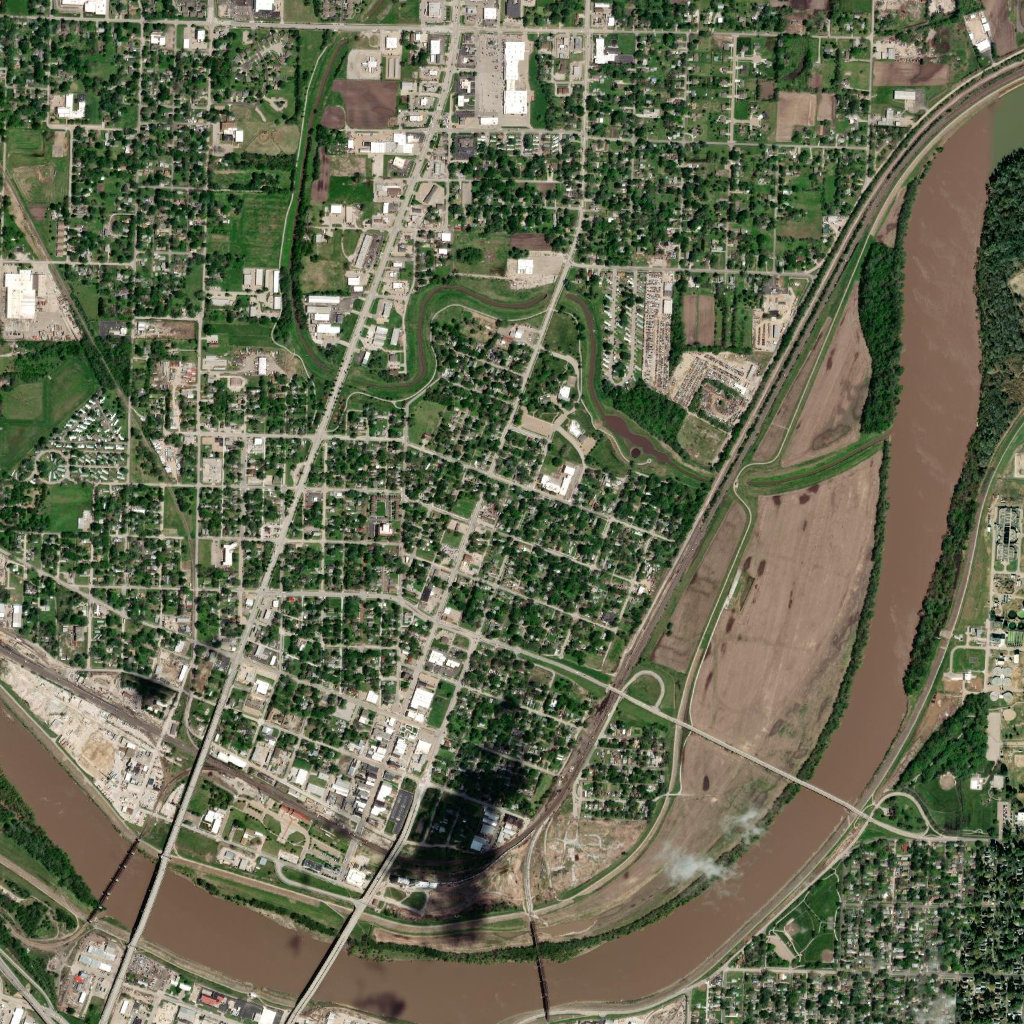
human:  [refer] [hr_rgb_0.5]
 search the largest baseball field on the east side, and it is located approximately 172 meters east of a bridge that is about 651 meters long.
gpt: <box>[[89, 75, 94, 80, 0]]</box>

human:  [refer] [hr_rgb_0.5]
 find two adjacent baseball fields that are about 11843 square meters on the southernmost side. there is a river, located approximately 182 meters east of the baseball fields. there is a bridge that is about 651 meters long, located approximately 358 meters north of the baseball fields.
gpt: <box>[[76, 88, 81, 94, 0]]</box>